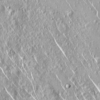
Label: not_dusty